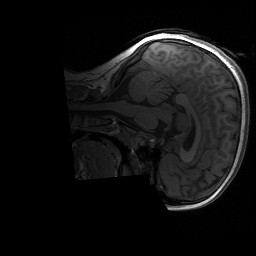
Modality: T1w
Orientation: sagittal
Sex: female
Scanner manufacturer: siemens
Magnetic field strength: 3 T
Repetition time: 1.9 s
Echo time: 0.00243 s